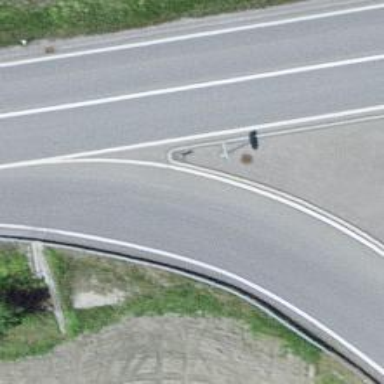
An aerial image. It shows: Tertiary road designated as motor road.